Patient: sex M, age 42
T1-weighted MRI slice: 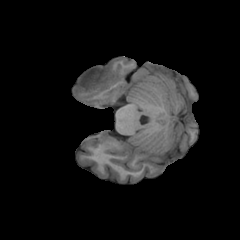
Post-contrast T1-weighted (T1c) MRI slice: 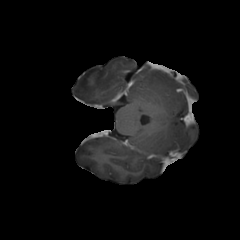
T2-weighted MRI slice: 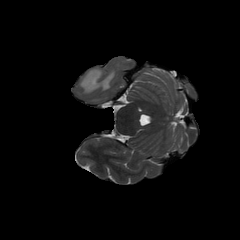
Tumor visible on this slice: yes
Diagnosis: Astrocytoma, IDH-mutant
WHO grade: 4